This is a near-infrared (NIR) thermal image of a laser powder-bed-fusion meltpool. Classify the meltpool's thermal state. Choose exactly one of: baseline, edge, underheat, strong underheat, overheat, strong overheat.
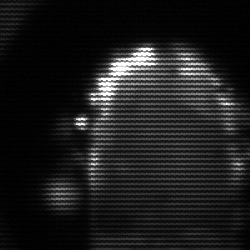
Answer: baseline